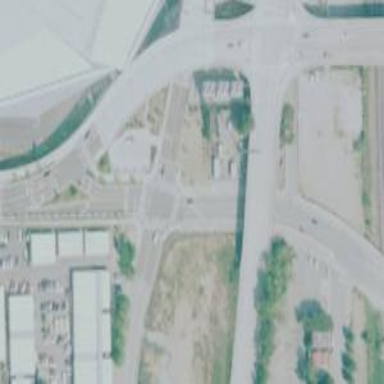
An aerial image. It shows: Secondary link road.